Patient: sex F, age 68
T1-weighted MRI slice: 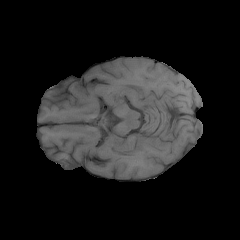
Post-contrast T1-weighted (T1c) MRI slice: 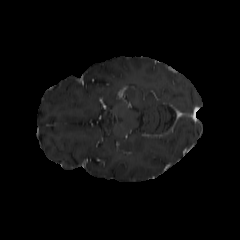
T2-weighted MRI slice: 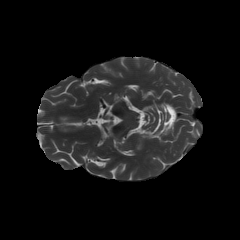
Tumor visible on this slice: no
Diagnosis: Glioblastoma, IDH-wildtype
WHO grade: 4